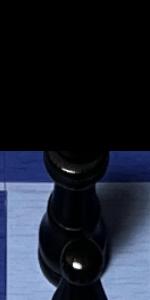
Label: King_Black